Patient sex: F
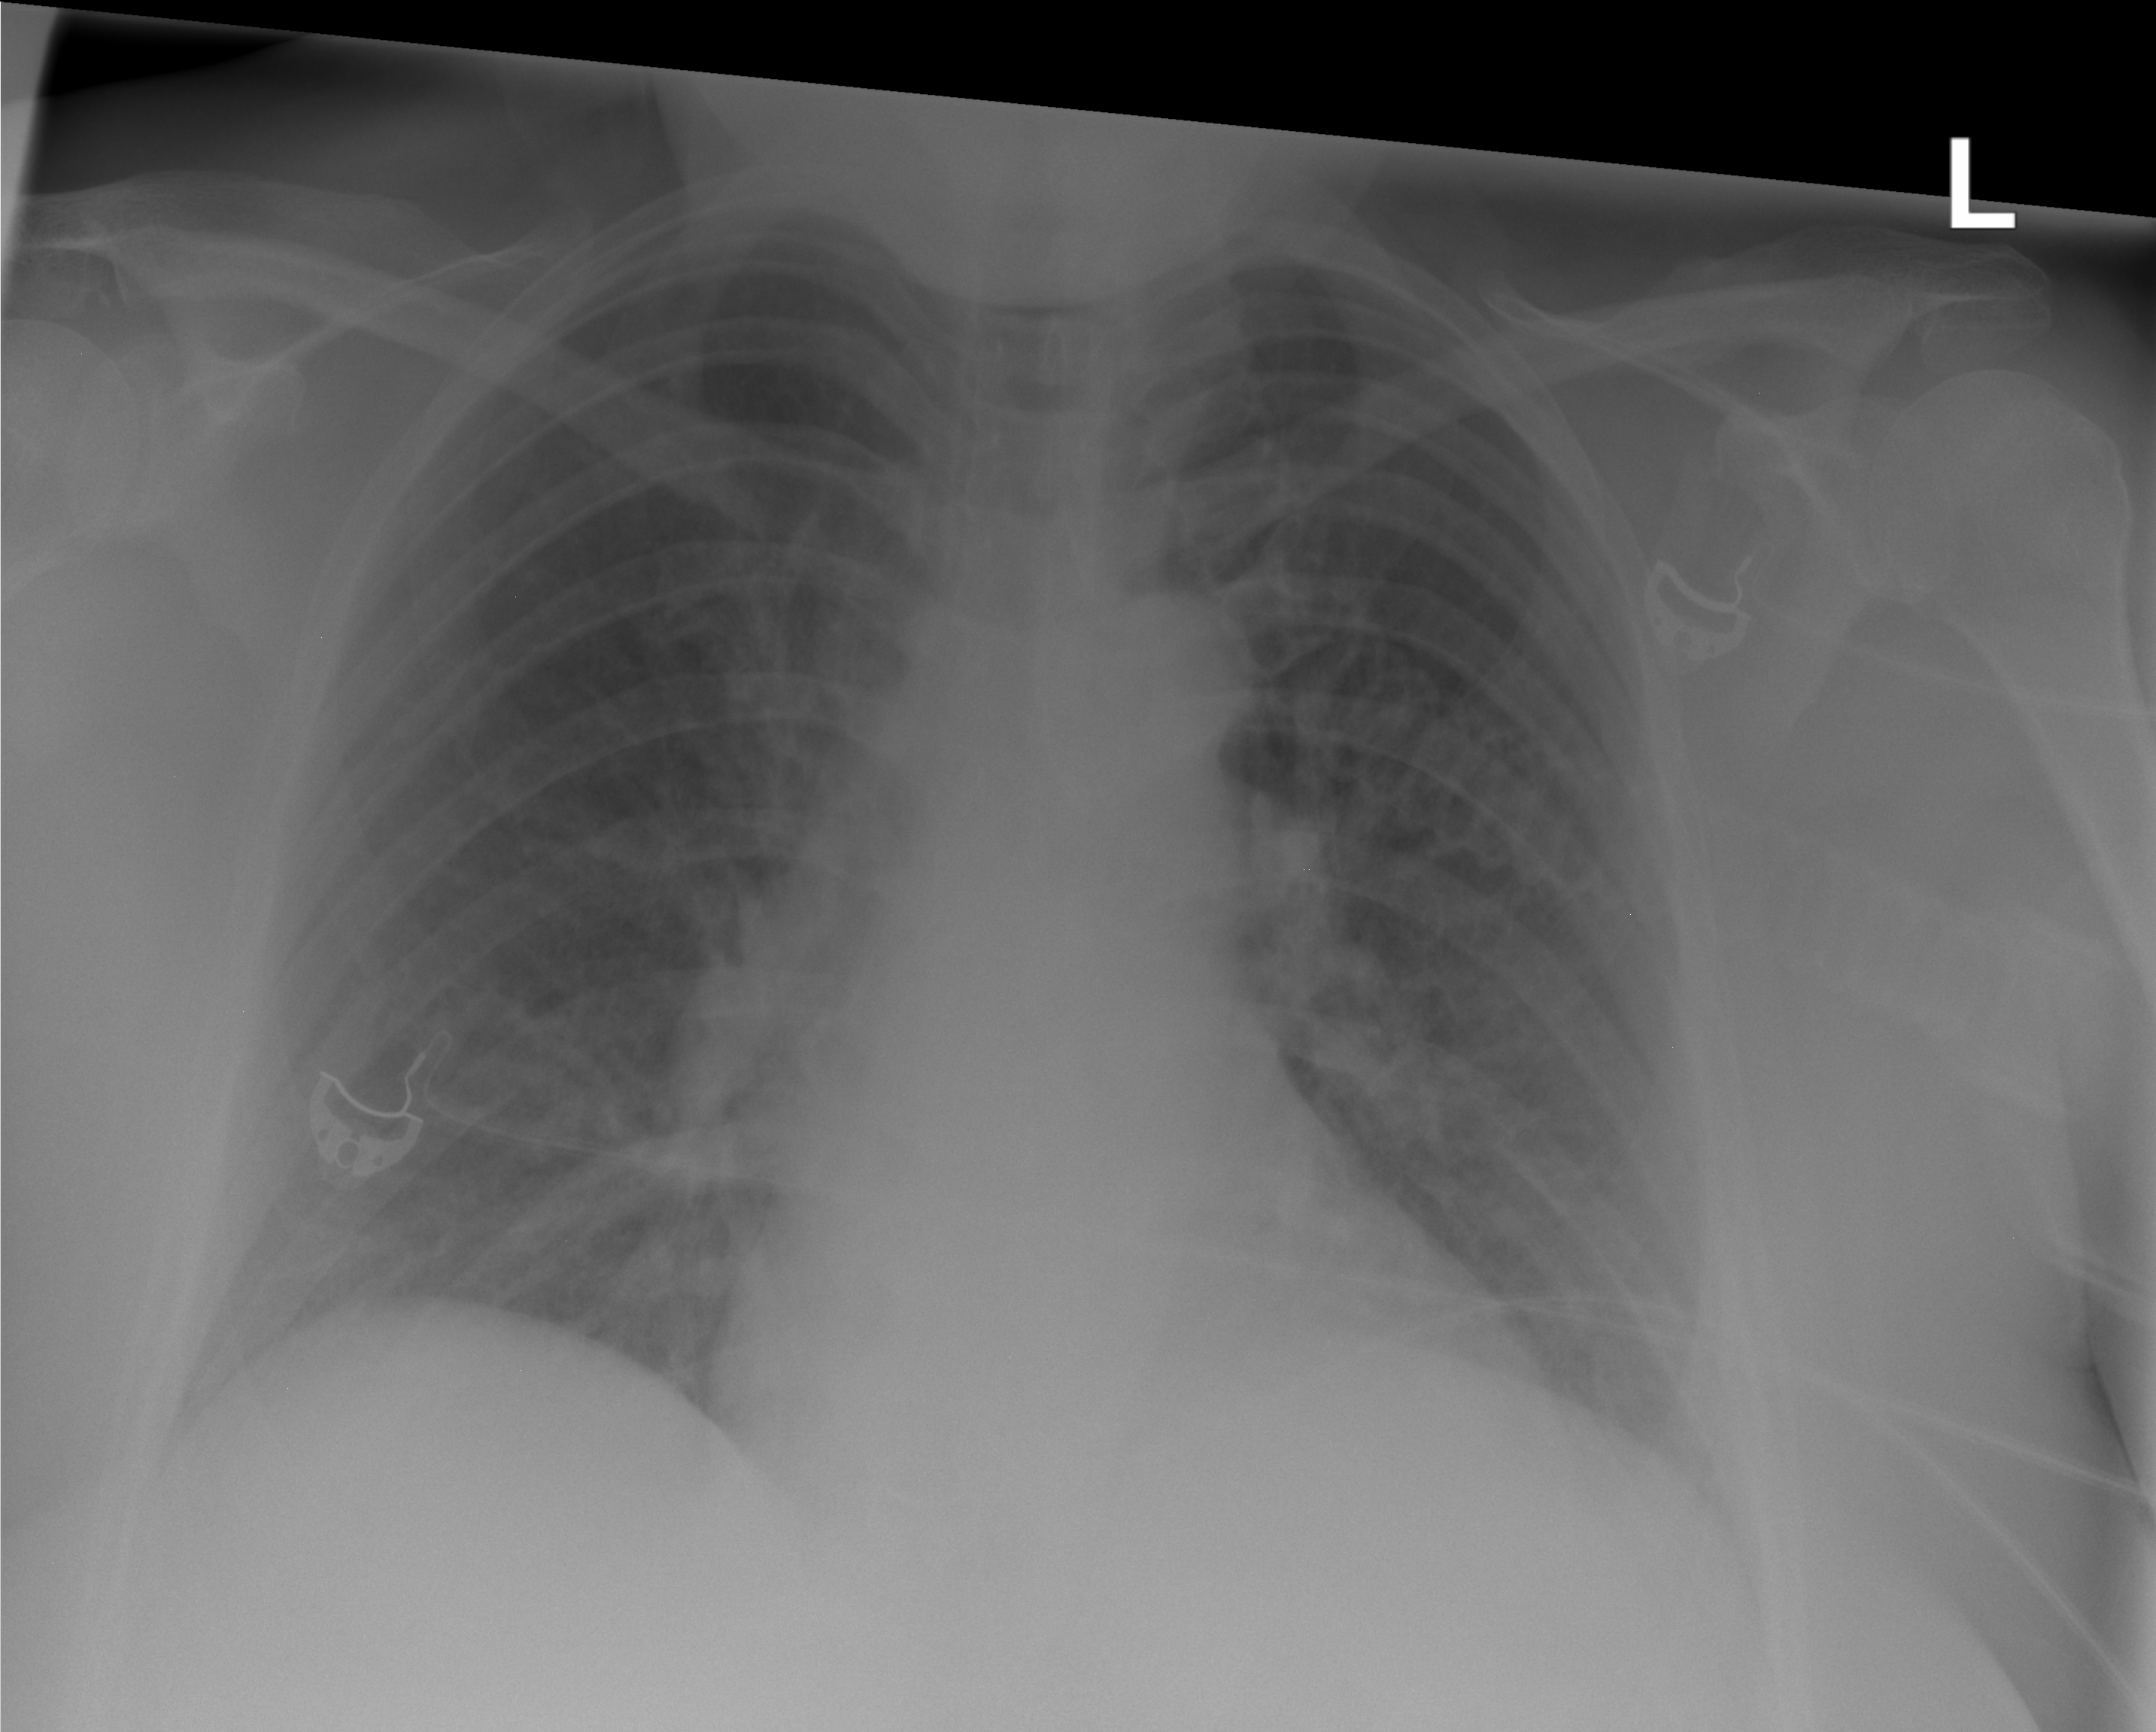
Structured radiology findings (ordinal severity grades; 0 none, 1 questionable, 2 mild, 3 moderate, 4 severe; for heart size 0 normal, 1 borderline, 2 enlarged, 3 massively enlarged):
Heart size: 0
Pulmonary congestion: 2
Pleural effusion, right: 0
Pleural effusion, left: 0
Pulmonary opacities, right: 0
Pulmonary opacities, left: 0
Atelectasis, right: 0
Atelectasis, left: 0